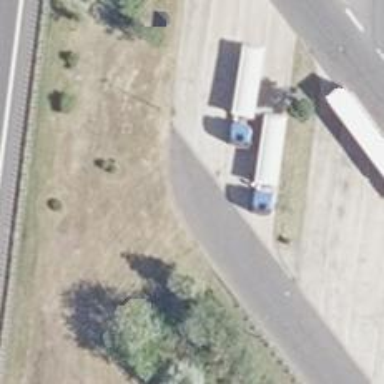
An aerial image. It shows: Asphalt parking aisle road.